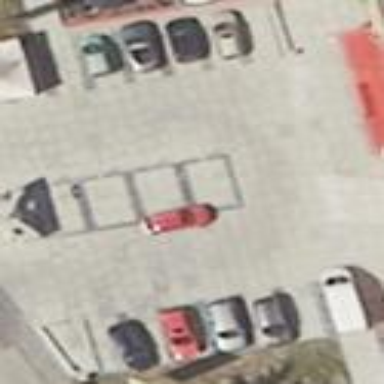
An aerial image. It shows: Parking area with surface.